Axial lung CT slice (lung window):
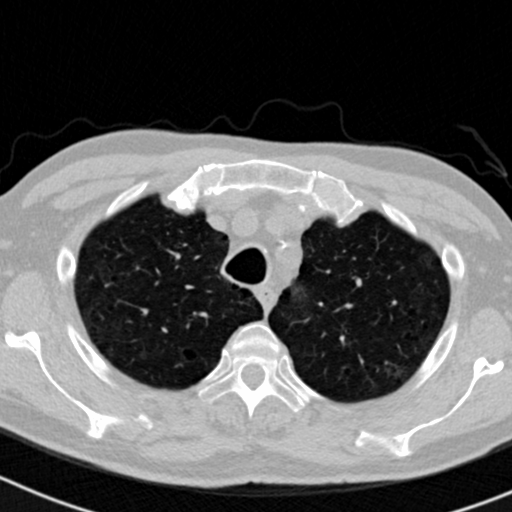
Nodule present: no